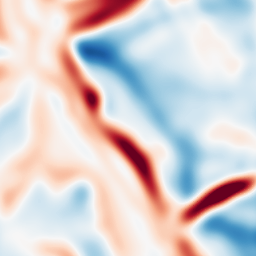
Category: multiscale
Decomposition family: log
Decomposition parameters: sigma: 10
Upsampling method: regularized
Upsampling parameters: scale: 4
lambda_reg: 0.01
Upsampling scale: 4